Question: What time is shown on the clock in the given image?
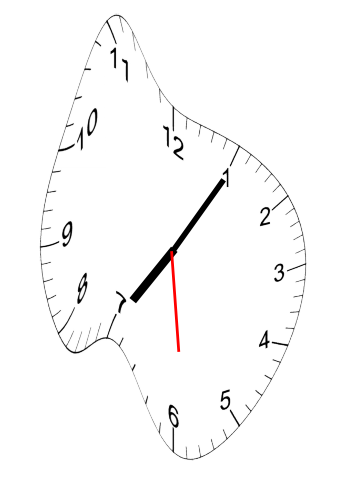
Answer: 07:05:29